Aerial crown-view tile of a tropical tree (Barro Colorado Island, Panama), acquired 20240813:
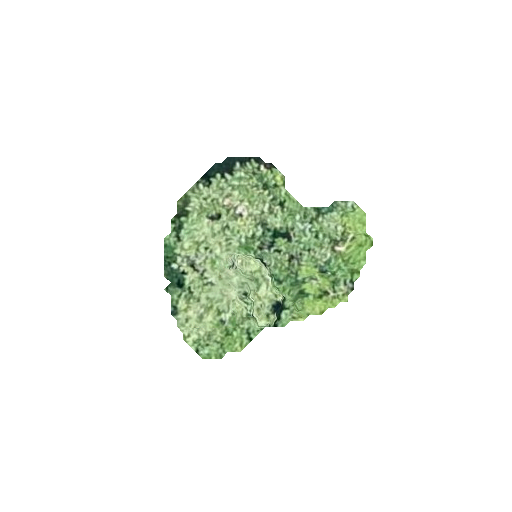
Species: Miconia argentea
GBIF accepted scientific name: Miconia argentea
Crown area: 42.025 m²